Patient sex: F
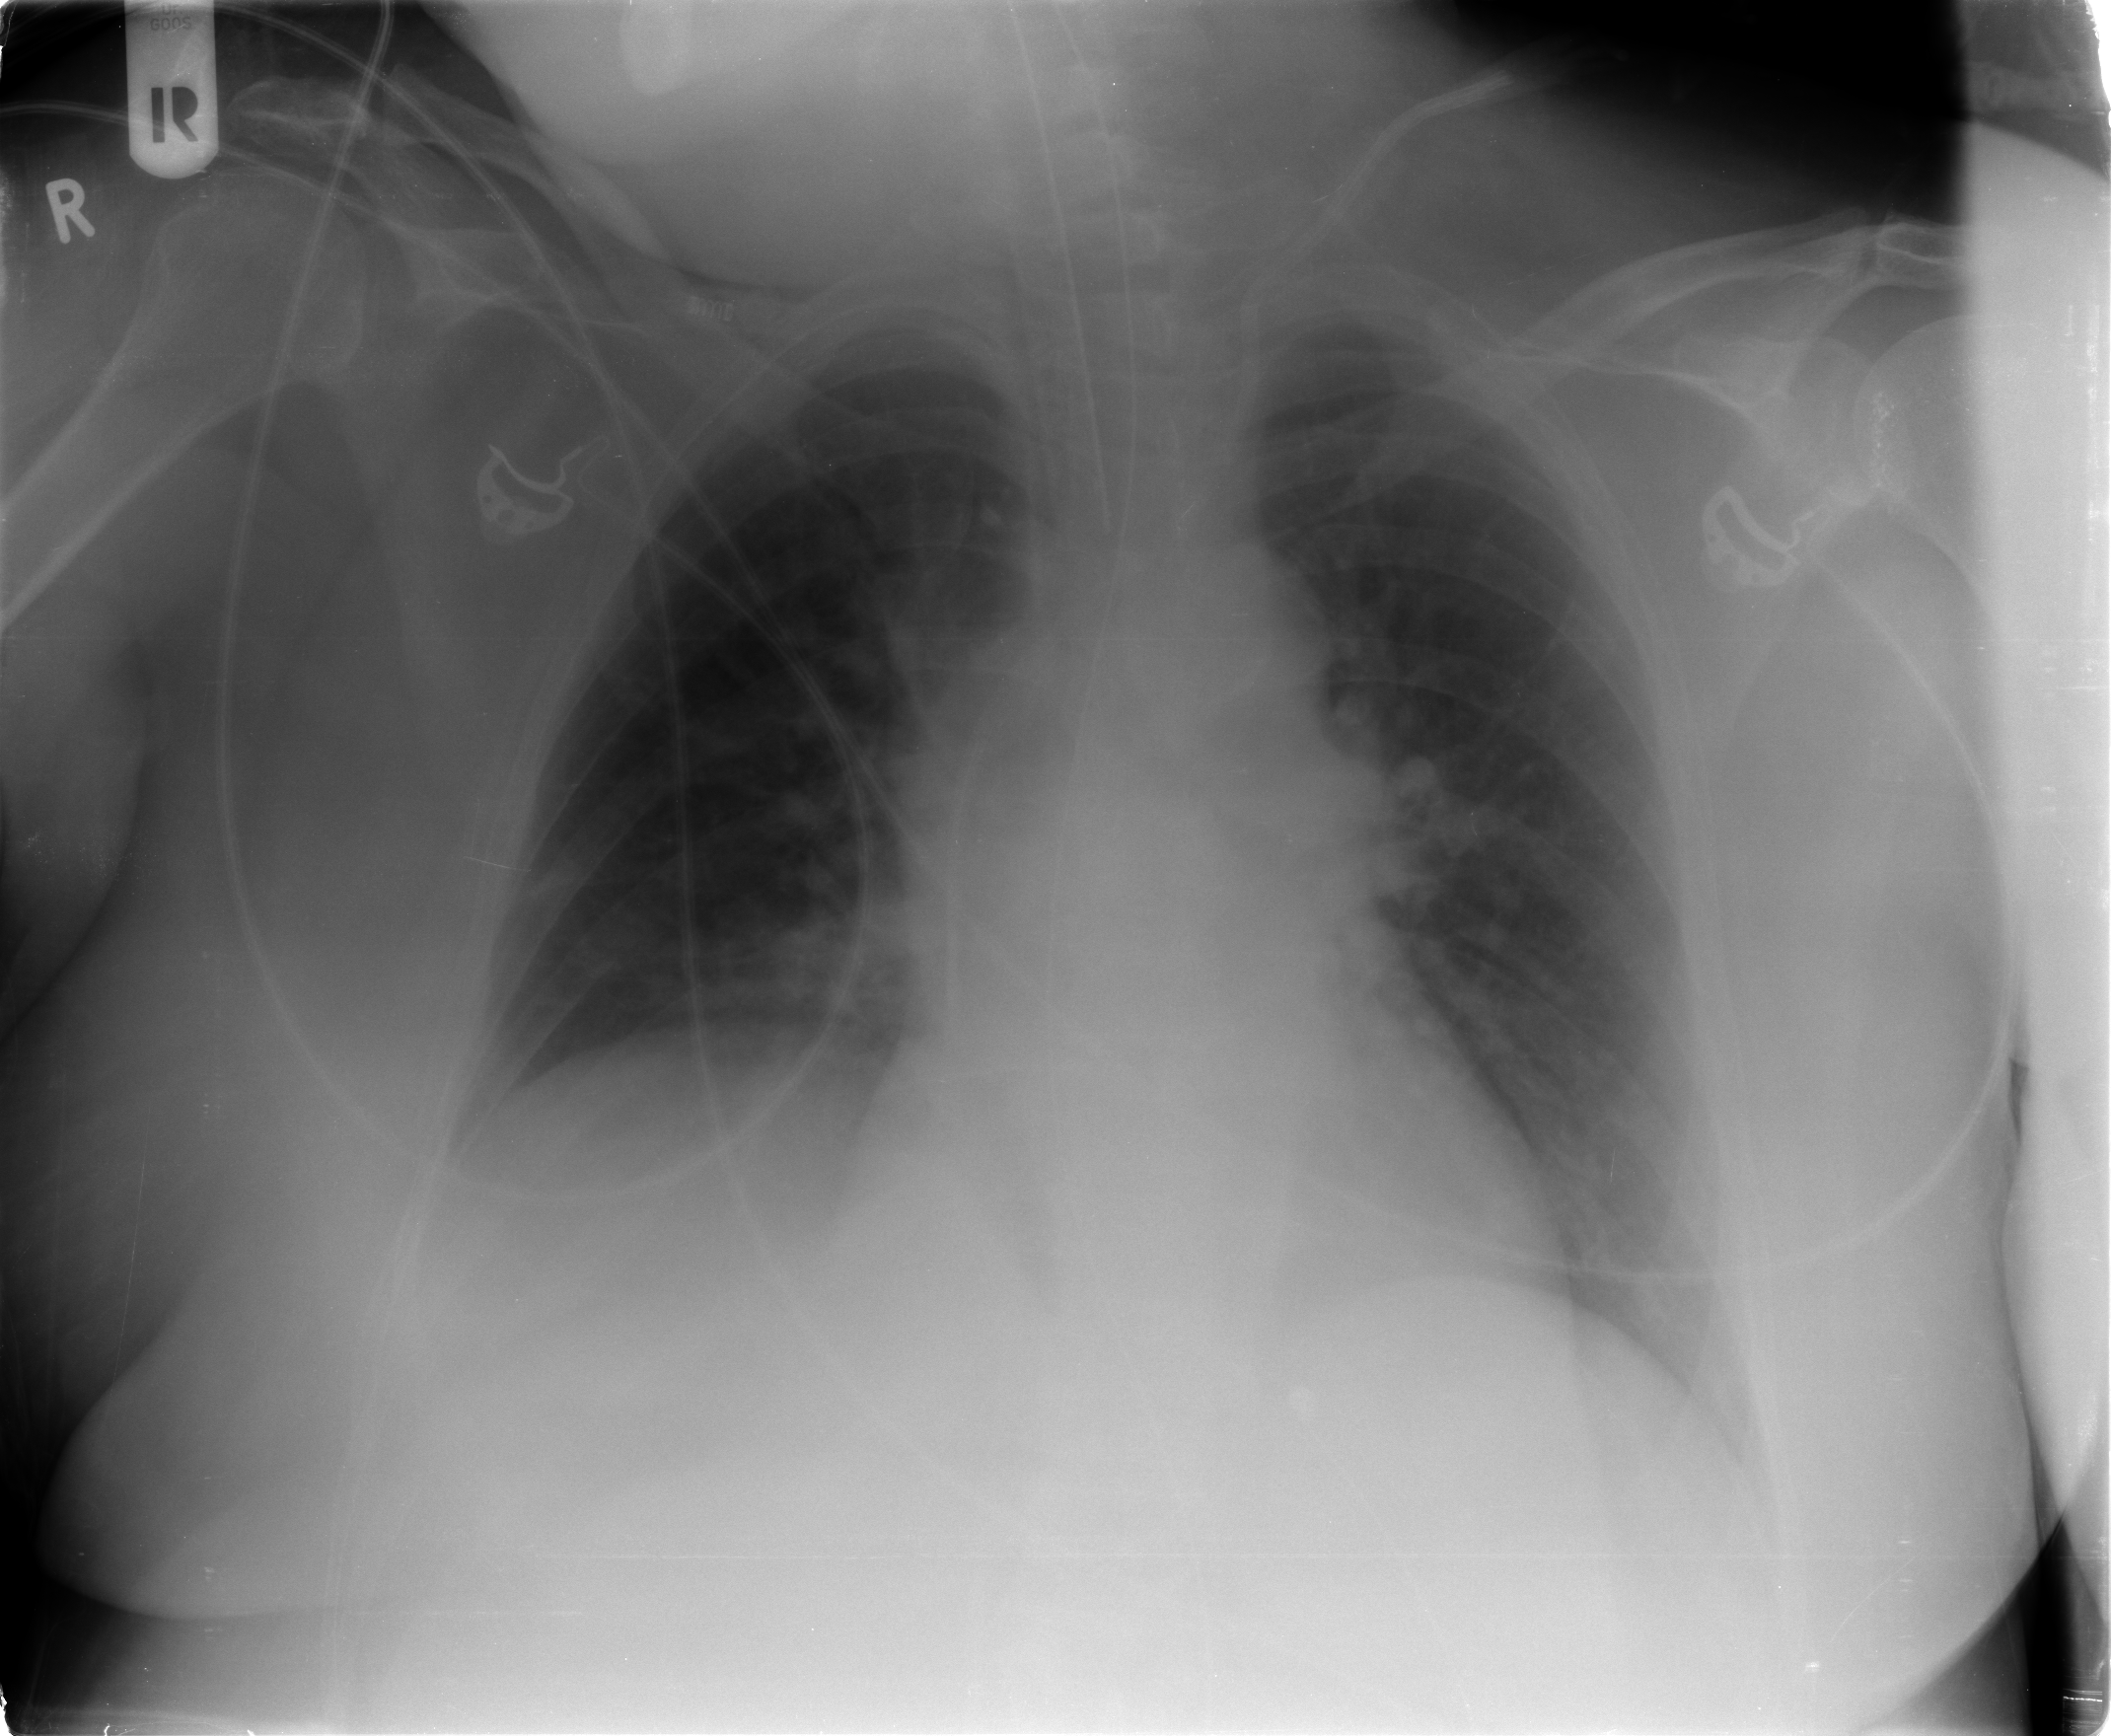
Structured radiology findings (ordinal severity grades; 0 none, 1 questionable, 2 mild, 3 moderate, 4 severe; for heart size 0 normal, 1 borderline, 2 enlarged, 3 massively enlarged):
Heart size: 0
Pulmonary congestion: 2
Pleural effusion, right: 1
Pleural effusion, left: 1
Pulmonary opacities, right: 0
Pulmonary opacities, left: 0
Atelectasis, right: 2
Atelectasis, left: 2